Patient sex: M
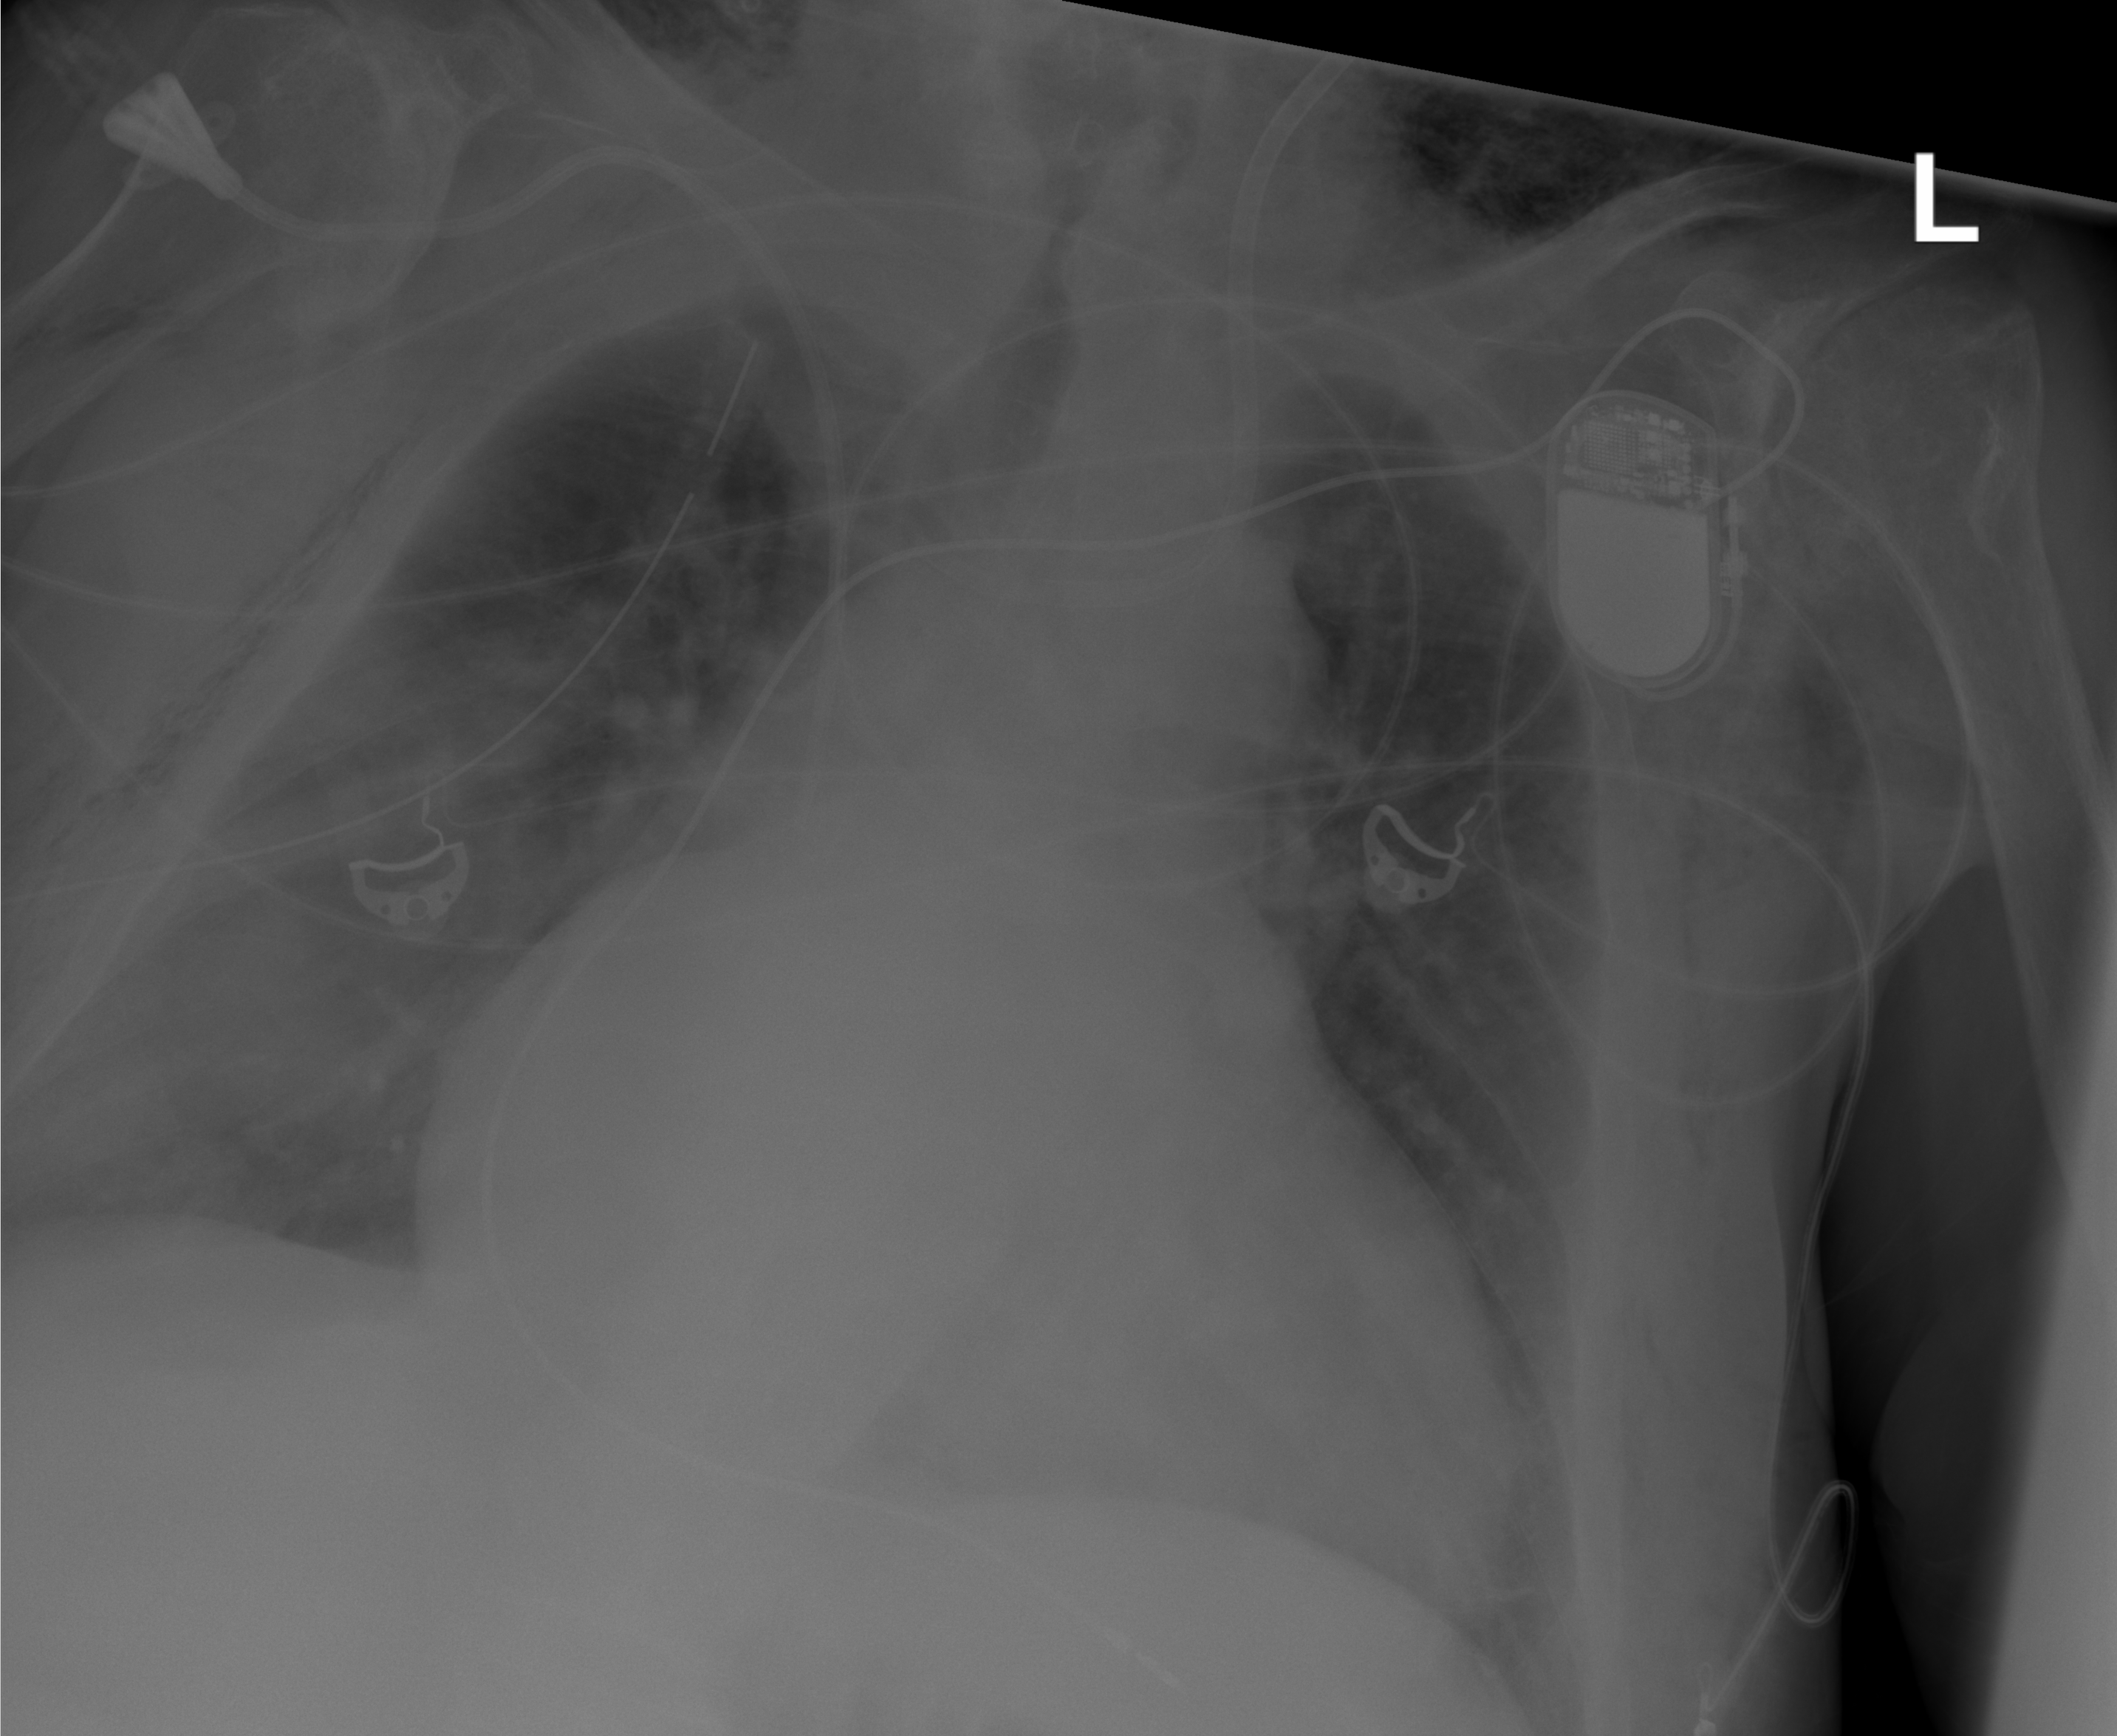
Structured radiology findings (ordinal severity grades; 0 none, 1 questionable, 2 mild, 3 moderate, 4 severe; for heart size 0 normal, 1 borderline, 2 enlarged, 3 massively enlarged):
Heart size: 3
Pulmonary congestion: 2
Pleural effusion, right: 2
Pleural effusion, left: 2
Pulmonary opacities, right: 2
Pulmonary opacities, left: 1
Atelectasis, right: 2
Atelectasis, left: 2